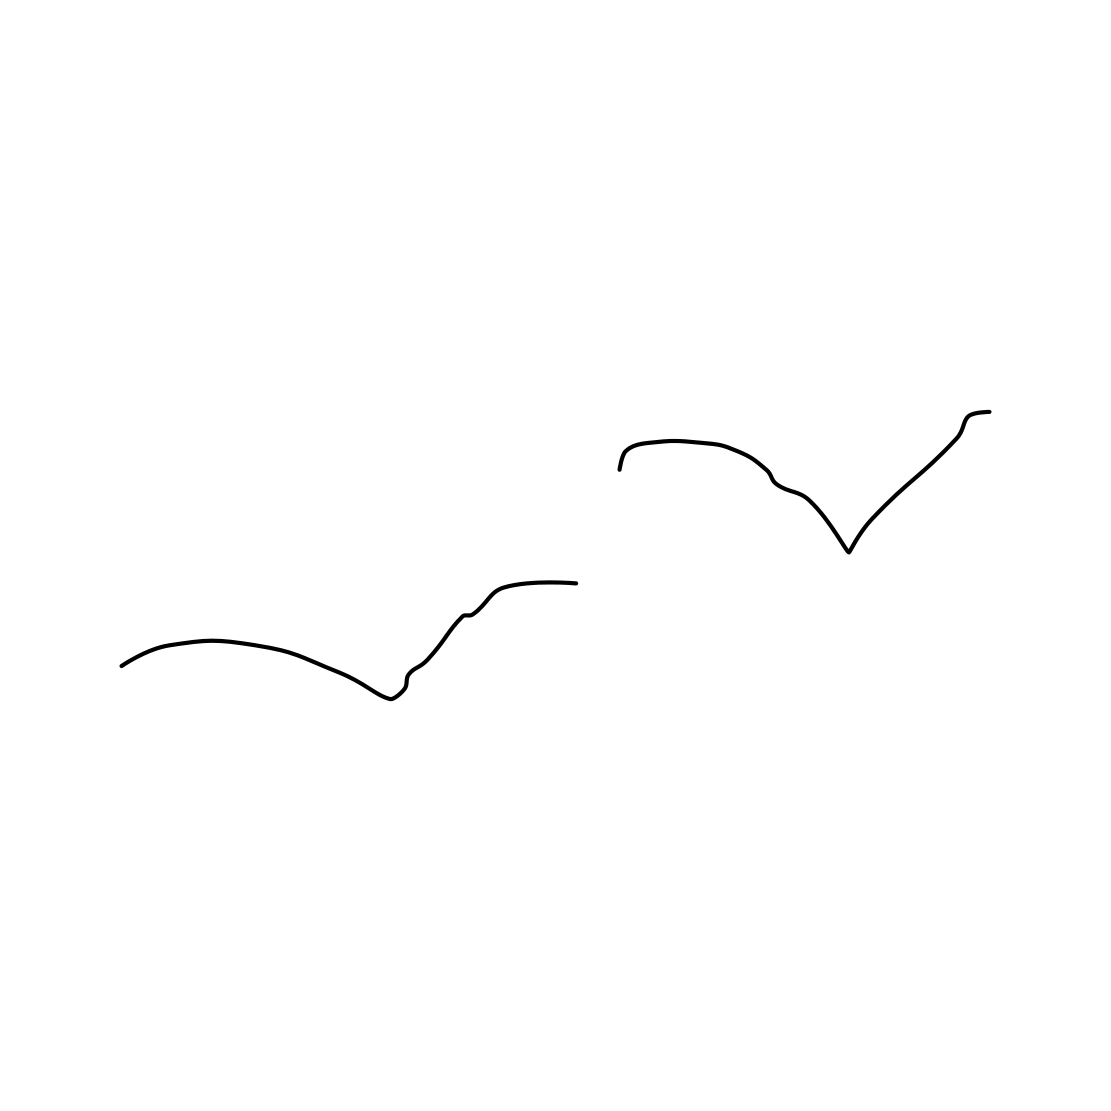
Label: flying bird